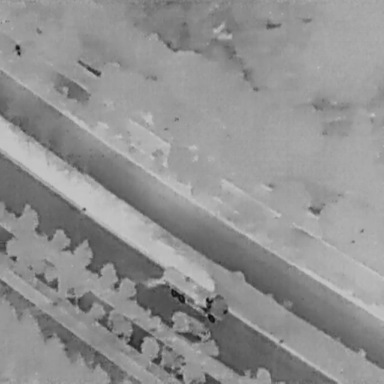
There is an OtherVehicle in the infrared image.